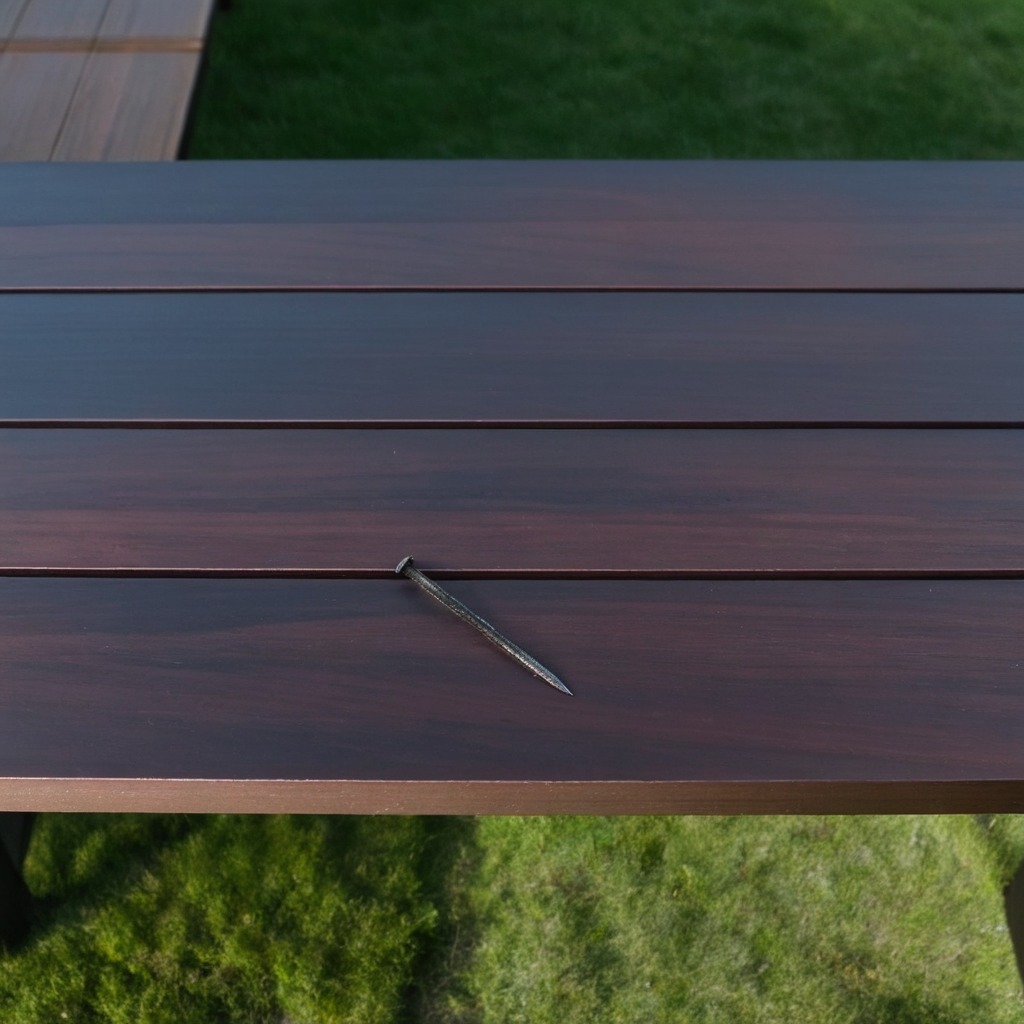
A iron nail is lying on the wooden table.